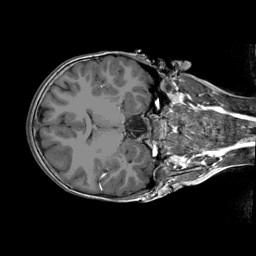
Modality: T1w
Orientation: axial
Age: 9
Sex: male
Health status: ill